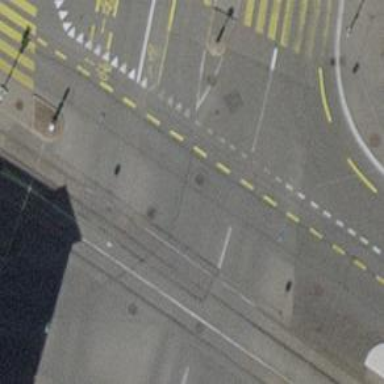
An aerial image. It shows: Tram level crossing on the railway.